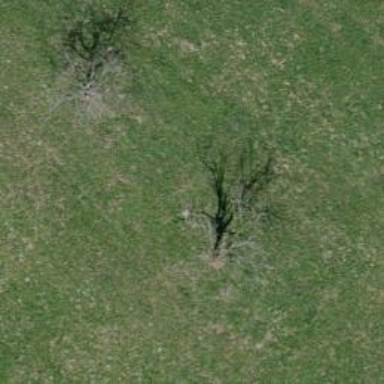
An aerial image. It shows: Agricultural area with broadleaved deciduous trees.